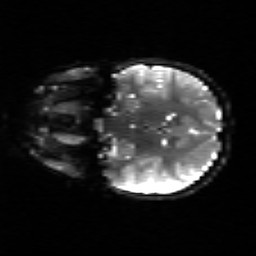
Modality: sbref
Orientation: coronal
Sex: female
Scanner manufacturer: siemens
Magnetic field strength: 3 T
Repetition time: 5 s
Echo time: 0.071 s